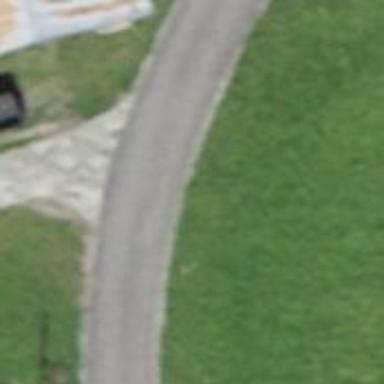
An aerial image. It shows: Paved service road with grade1 tracktype.